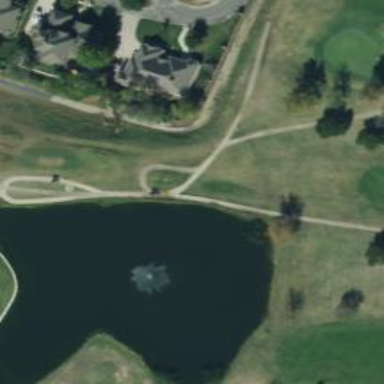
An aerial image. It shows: Path used for both walking and golf.